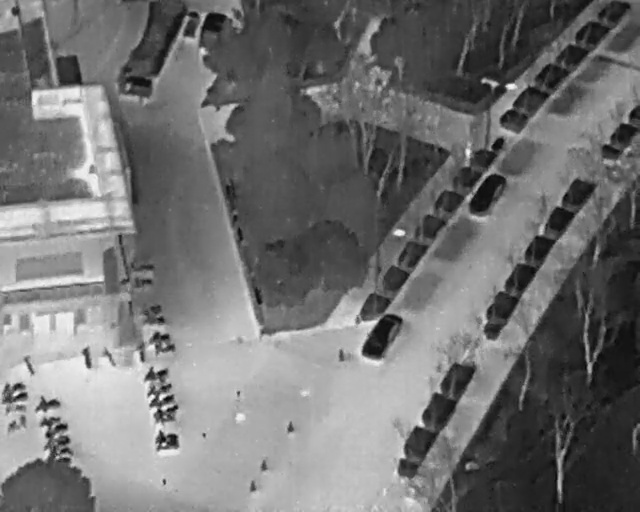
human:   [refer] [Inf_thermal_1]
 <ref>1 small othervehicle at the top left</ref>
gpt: <box>[[19, 13, 23, 20, 7]]</box>

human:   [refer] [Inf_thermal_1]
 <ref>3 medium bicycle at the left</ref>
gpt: <box>[[23, 63, 25, 68, 170], [24, 65, 26, 70, 2], [11, 68, 15, 71, 161]]</box>

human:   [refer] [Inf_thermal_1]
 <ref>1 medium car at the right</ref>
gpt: <box>[[72, 35, 80, 40, 29]]</box>

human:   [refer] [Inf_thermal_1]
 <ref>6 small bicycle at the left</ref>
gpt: <box>[[21, 50, 23, 54, 169], [21, 53, 23, 57, 175], [22, 58, 24, 62, 161], [23, 60, 25, 65, 172], [20, 67, 23, 69, 172], [15, 68, 18, 70, 150]]</box>

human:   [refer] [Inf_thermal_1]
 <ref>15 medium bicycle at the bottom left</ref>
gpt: <box>[[22, 70, 25, 75, 173], [23, 73, 25, 79, 170], [24, 75, 26, 81, 170], [24, 78, 26, 83, 162], [25, 82, 27, 87, 2], [25, 84, 27, 89, 2], [1, 73, 3, 77, 173], [1, 74, 3, 80, 166], [1, 77, 3, 82, 173], [1, 80, 3, 85, 153], [5, 75, 8, 81, 168], [6, 79, 8, 84, 158], [7, 81, 9, 86, 158], [7, 83, 9, 89, 158], [8, 85, 10, 90, 158]]</box>